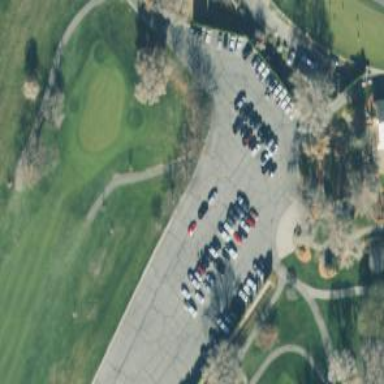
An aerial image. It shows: Golf cartpath that is also road path.